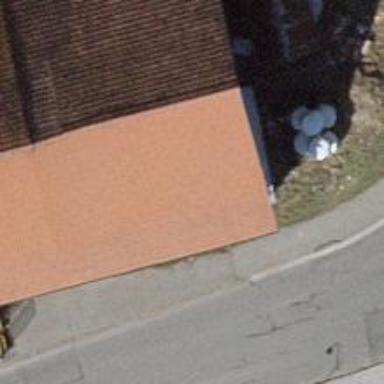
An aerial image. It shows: Restaurant.